Question: I want to register the addresses with the userid. I manage to add an address per user. But my problem is that a user can have more address.
Model
'''
export class Adresse {
constructor(public prenom: string,
public nom: string,
public adresse: string,
public commune: string,
public numeroF: string,
public numeroL: string){}
}
'''
service adresse
'''
saveAdresse(){
firebase.database().ref('adresse/'+ firebase.auth().currentUser.uid).set(this.adresse);
}
'''

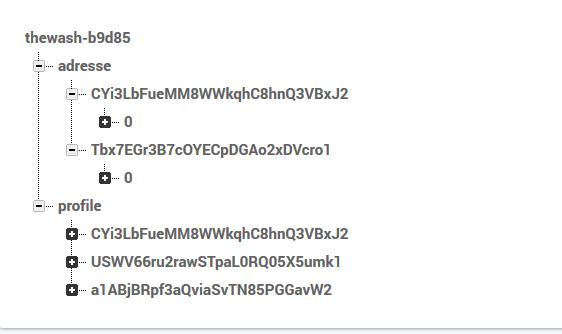
Answer: If you want to add a new address child node under the user's node each time you call 'saveAdresse', you need to call 'push' instead of 'set':
'''
saveAdresse(){
firebase.database().ref('adresse/'+ firebase.auth().currentUser.uid).push(this.adresse);
}
'''
Each time you call 'push' Firebase generates a new child node with a unique ID.
---
If you later want to show all addresses for a specific user, you can do so with:
'''
let userAddresses = firebase.database().ref('adresse/'+ firebase.auth().currentUser.uid);
userAddresses.once('value').then((snapshot) => {
snapshot.forEach((addressSnapshot) => {
console.log(addressSnapshot.key); // shows the auto-generated ID for each address
console.log(addressSnapshot.val()); // shows the address value
})
})
'''